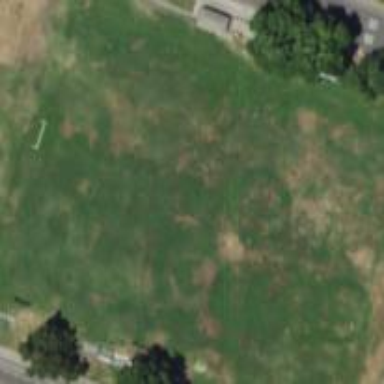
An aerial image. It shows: Soccer pitch for leisureland activities.